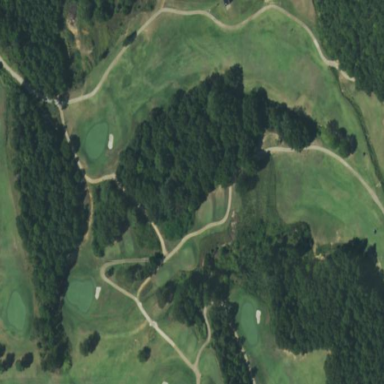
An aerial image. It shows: Rough area in golf course.